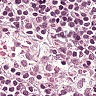
Metastatic tissue present: no